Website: home-depot
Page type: review-order
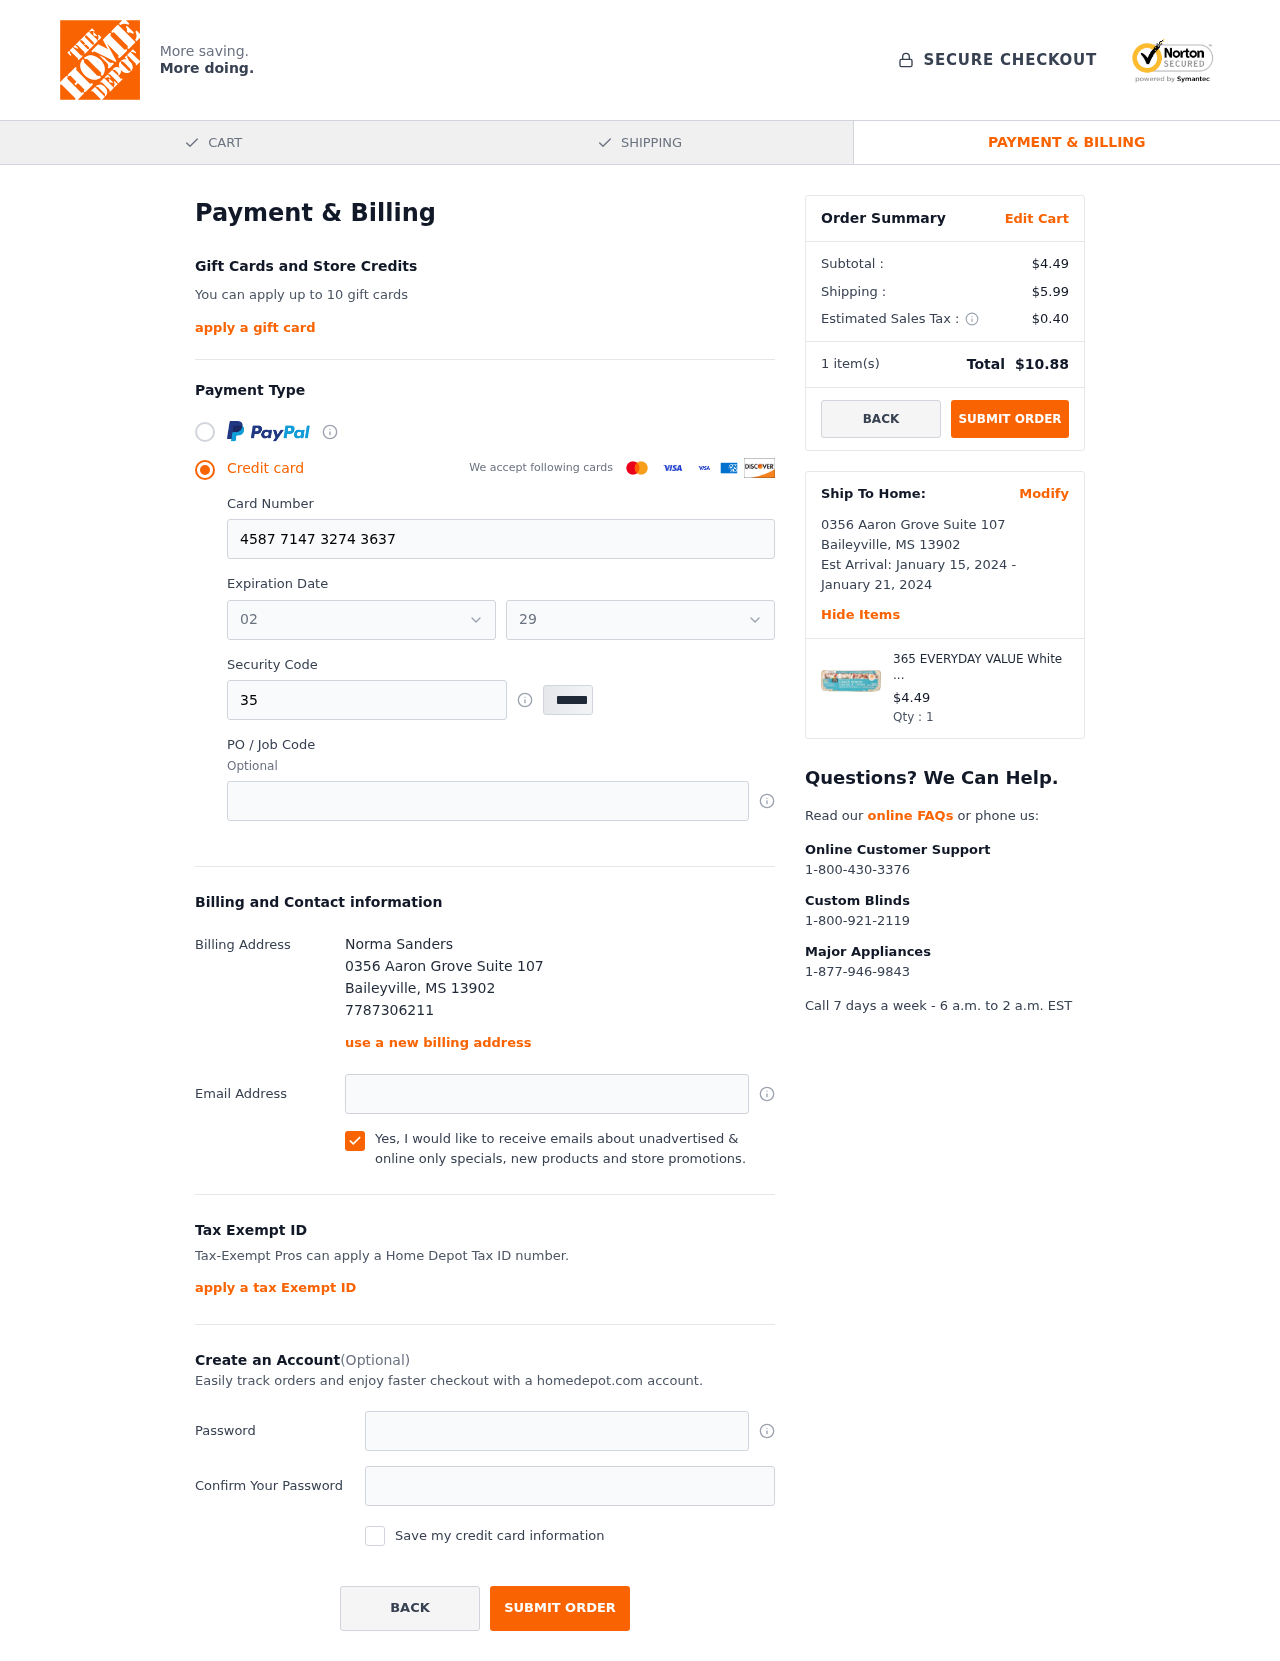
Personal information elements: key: PII_CARD_EXPIRY_MONTH
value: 02
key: PII_CARD_EXPIRY_YEAR
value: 29
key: PII_CITY
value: Baileyville
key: PII_FULLNAME
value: Norma Sanders
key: PII_PHONE
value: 7787306211
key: PII_POSTCODE
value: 13902
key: PII_STATE_ABBR
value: MS
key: PII_STREET
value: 0356 Aaron Grove Suite 107
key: PII_CARD_NUMBER
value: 4587 7147 3274 3637
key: PII_CARD_CVV
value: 351
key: PII_JOB_CODE
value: J420459
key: PII_EMAIL
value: nsanders@yahoo.com
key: PII_POSTCODE_FULL
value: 13902
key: PII_POSTCODE_NUMERIC
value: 13902
Product elements: key: PRODUCT1_NAME
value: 365 EVERYDAY VALUE White Large Grade A Eggs, 12 CT
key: PRODUCT1_PRICE
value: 4.49
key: PRODUCT1_QUANTITY
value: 1
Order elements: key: ORDER_SUBTOTAL
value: $4.49
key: ORDER_SHIPPING_COST
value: $5.99
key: ORDER_TAX
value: $0.40
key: ORDER_NUM_ITEMS
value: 1
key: ORDER_TOTAL
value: $10.88
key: ORDER_SHIPPING_DATE
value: January 15, 2024
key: ORDER_DELIVERY_DATE
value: January 21, 2024